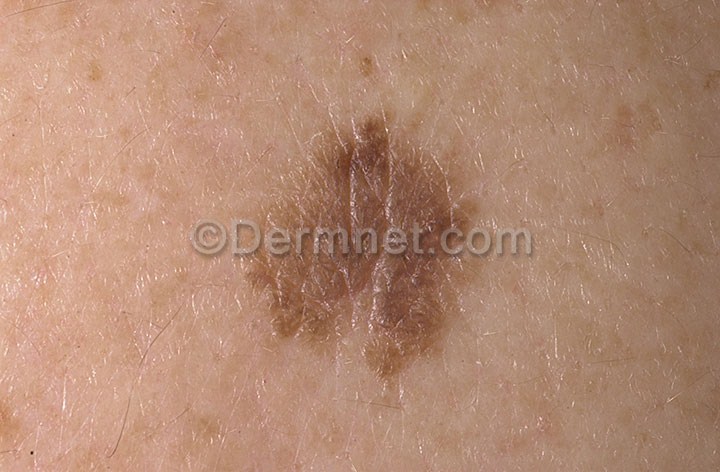
Disease: Melanoma Skin Cancer Nevi and Moles